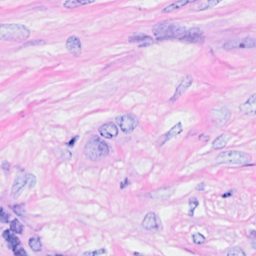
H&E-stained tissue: Breast